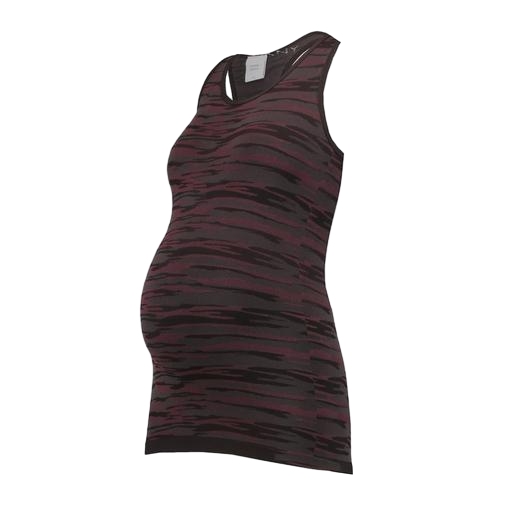
red performance printed vest, burgundy and black slim fit tank top, black maternity red, white background